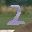
Label: 2